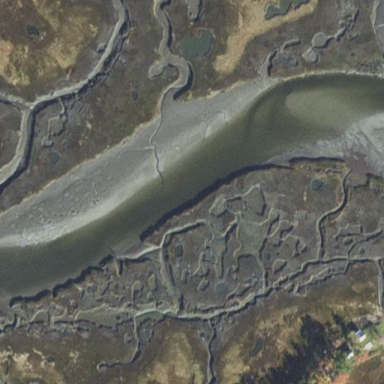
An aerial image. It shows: Saltmarsh wetland.